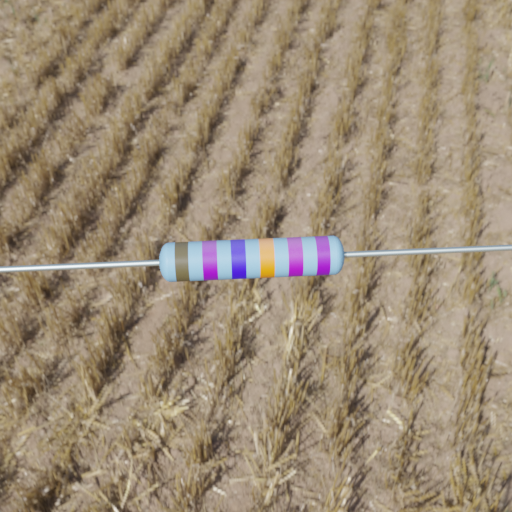
Resistor colour bands (in order): brown, violet, blue, orange, violet, violet